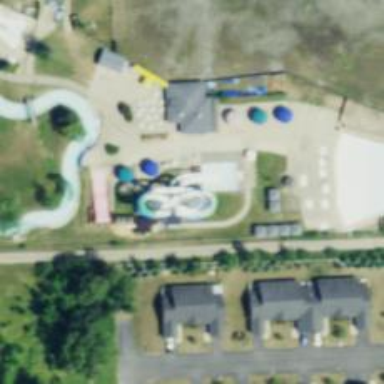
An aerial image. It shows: Water slide attraction.